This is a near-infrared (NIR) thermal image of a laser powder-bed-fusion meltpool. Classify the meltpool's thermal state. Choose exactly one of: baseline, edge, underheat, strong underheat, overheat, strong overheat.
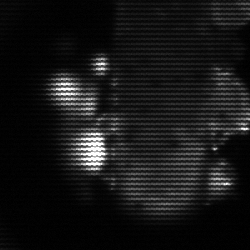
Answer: strong underheat